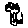
Label: tree